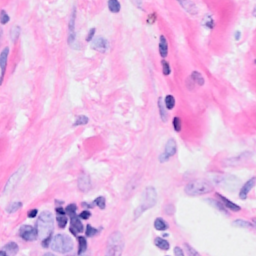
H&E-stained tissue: Breast